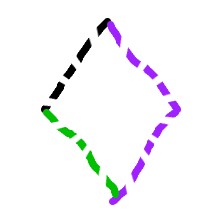
Shape: rhombus